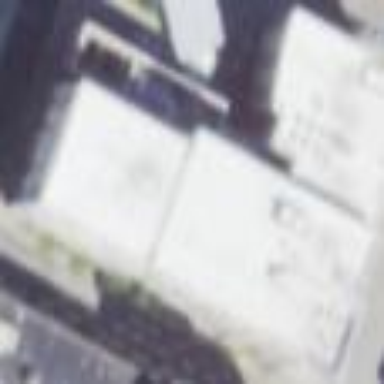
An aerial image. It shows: Hotel building.